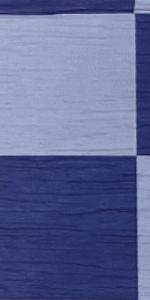
Label: Empty